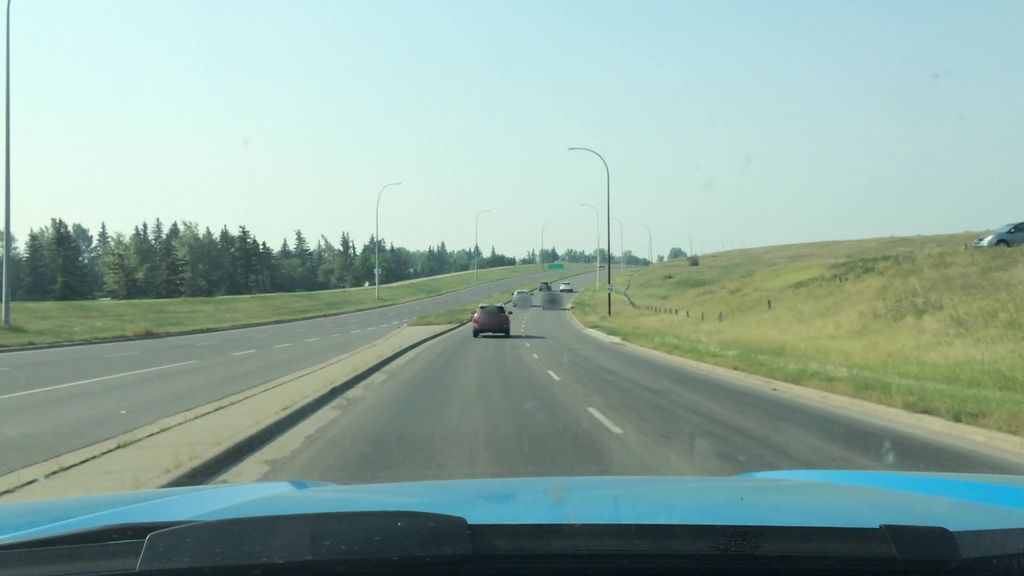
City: calgary